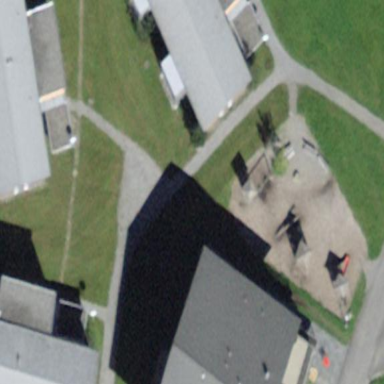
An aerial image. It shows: Playground area for leisure land.